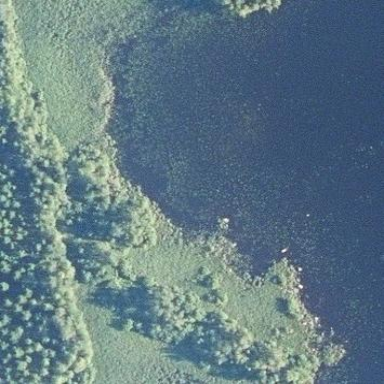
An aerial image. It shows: Bog wetland.